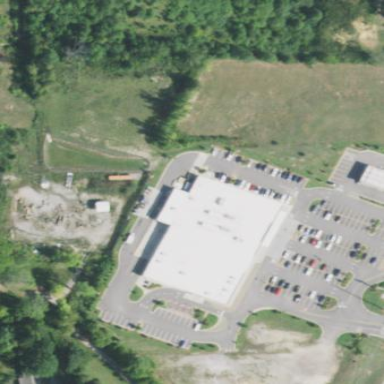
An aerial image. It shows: Supermarket building.